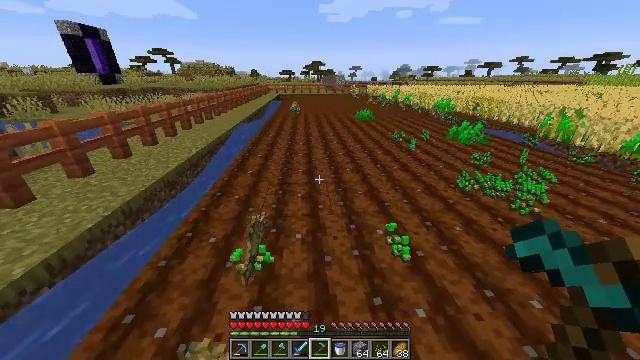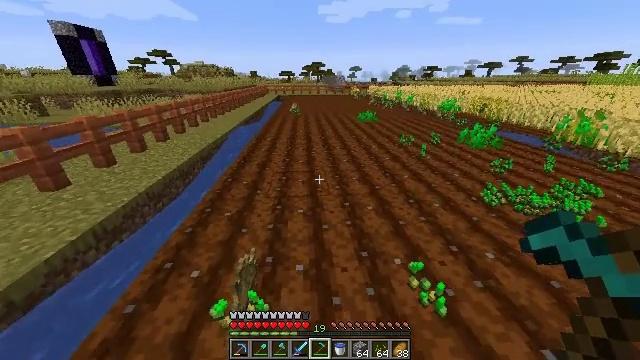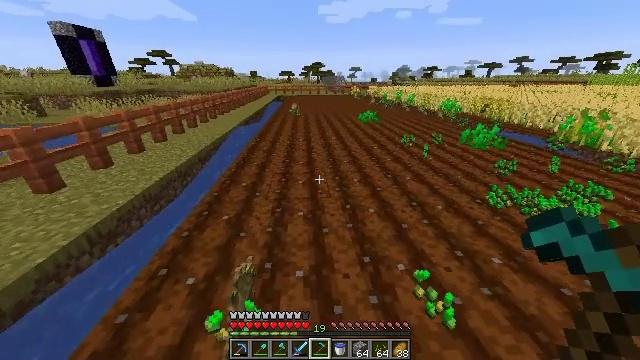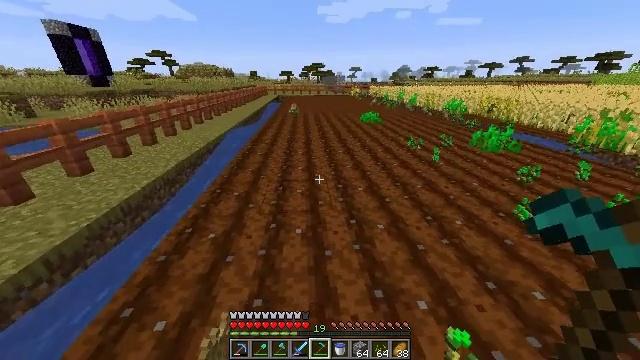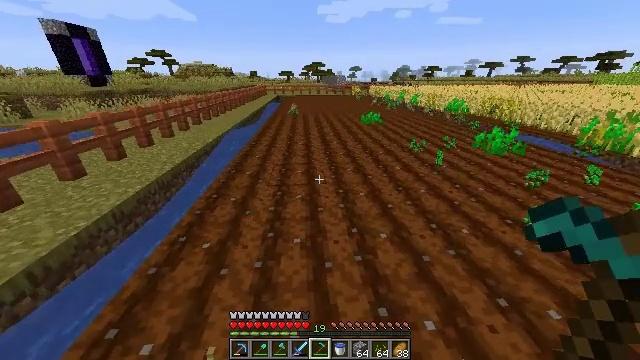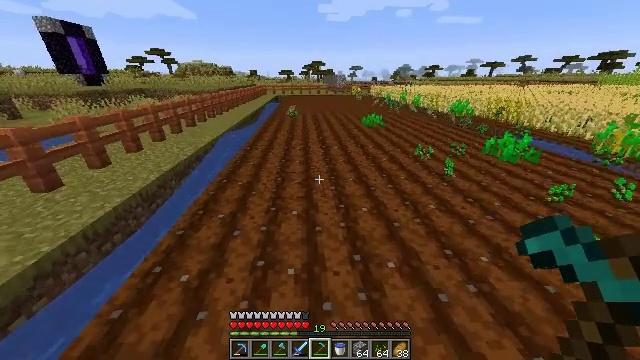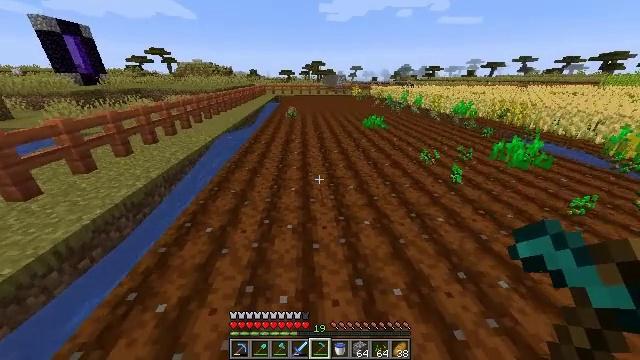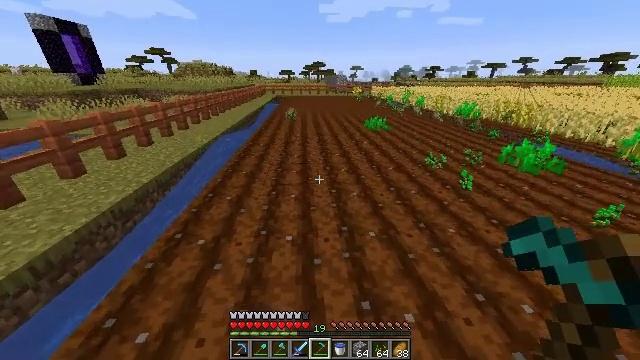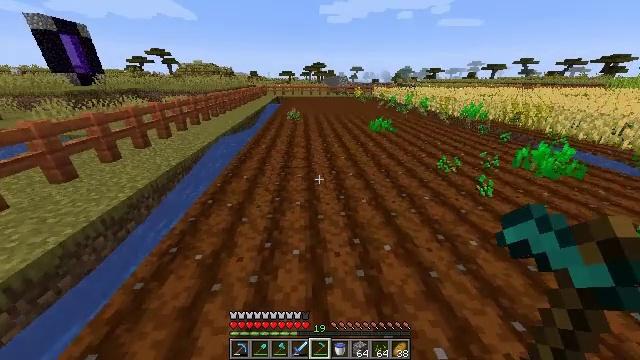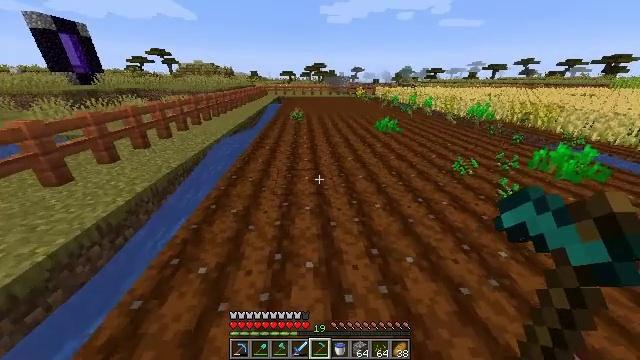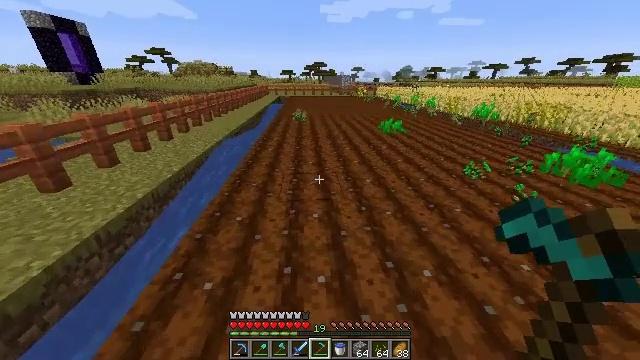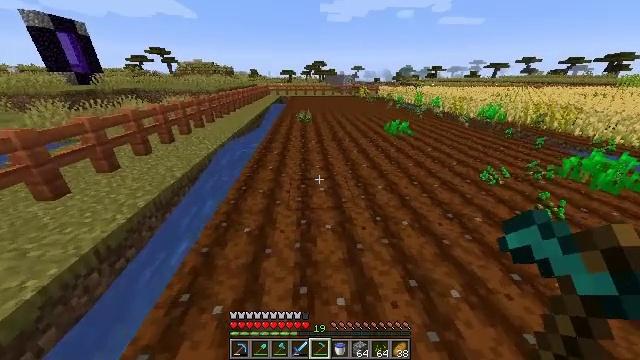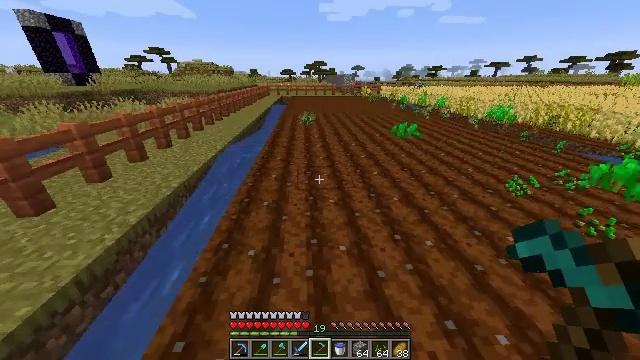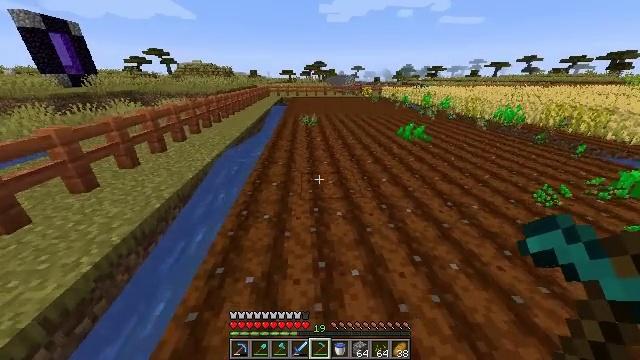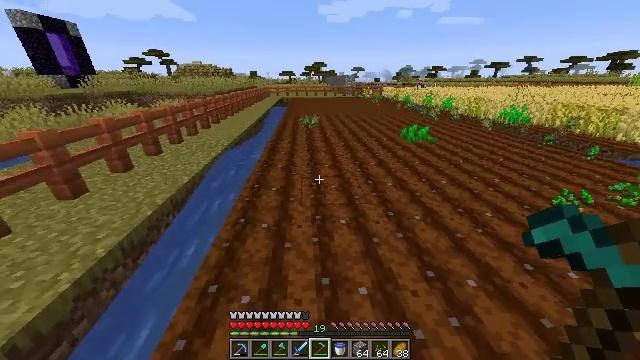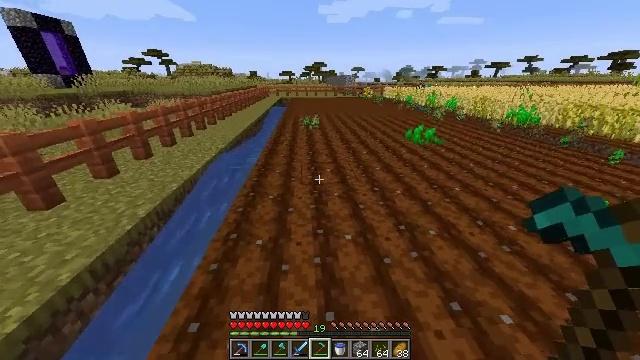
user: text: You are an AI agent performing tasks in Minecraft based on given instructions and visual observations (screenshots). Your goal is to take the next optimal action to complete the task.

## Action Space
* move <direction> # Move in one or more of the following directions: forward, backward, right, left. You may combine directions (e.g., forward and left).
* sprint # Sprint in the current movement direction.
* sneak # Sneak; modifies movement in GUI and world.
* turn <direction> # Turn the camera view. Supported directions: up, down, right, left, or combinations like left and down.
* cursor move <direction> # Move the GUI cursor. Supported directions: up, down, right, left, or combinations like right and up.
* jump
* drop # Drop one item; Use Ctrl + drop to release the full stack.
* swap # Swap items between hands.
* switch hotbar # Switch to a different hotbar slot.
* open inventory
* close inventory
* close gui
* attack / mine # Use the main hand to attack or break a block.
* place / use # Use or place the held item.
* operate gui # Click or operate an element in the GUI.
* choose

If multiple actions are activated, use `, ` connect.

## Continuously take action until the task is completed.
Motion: motion action
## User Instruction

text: Collect wheat crops.
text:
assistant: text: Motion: move forward, sprint
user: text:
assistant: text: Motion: move forward, sprint
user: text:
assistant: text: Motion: move forward, sprint
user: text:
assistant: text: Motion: move forward, sprint
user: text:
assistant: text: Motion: move forward, sprint
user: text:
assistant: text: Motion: move forward, sprint
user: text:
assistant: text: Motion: move forward and move left, sprint
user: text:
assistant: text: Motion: move forward and move left, sprint
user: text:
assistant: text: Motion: move forward and move left, sprint
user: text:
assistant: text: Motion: move forward and move left, sprint
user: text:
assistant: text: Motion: move forward, sprint
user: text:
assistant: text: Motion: move forward, sprint
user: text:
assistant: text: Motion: move forward, sprint
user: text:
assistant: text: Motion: move forward, sprint
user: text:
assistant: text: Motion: move forward, sprint
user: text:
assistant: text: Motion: move forward and move left, sprint
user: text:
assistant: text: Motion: move forward and move left, sprint
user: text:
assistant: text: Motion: move forward and move left, sprint
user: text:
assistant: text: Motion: move forward and move left, sprint
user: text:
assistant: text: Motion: move forward, sprint
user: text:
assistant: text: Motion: move forward, sprint
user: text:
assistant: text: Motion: move forward, sprint
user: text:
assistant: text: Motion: move forward, sprint
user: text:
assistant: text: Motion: move forward, sprint
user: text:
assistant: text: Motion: move forward, sprint
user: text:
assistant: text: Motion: move forward, sprint, turn right
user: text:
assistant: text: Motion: move forward, sprint
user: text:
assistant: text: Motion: move forward, sprint
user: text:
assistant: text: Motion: move forward, sprint
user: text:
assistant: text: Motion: move forward, sprint